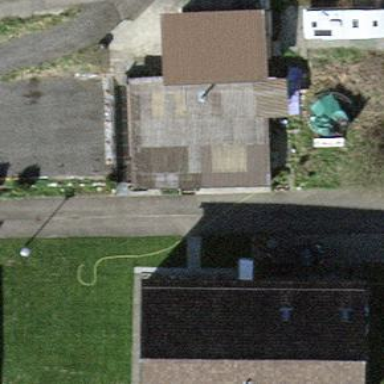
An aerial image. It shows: Shed building.